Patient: sex M, age 48
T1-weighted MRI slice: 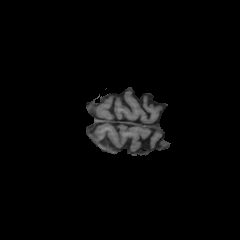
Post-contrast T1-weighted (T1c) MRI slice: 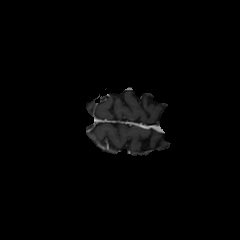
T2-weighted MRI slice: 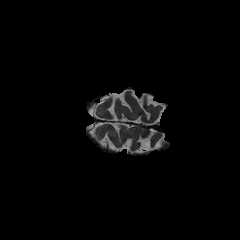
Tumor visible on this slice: no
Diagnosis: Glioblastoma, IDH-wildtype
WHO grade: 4